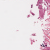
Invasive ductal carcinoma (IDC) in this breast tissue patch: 0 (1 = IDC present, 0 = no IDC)